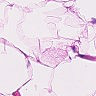
Metastatic tissue present: no